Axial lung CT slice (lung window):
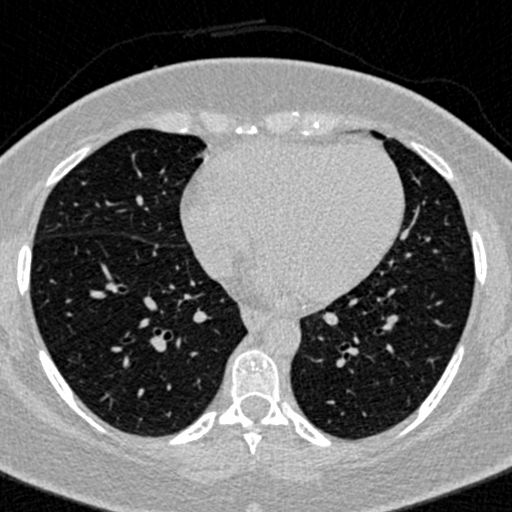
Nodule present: no